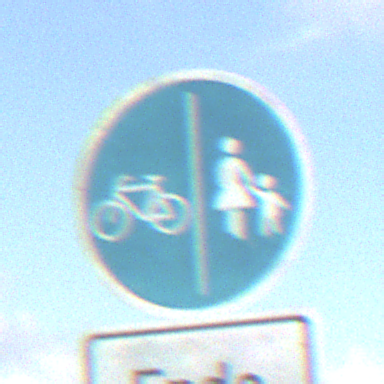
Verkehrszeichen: GetrennterRadUndGehwegRadwegLinks
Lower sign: HinweisDurchVerbaleAngabe2
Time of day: MorningAfternoon
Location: Outdoor (Nature)
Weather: PartlyCloudy
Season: NotSpecified
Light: Natural